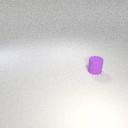
small purple rubber cylinder